Question: i need to get distance between two location, but i need to get distance like blue line in the picture.

I try next:
'''
public double getDistance(LatLng LatLng1, LatLng LatLng2) {
double distance = 0;
Location locationA = new Location("A");
locationA.setLatitude(LatLng1.latitude);
locationA.setLongitude(LatLng1.longitude);
Location locationB = new Location("B");
locationB.setLatitude(LatLng2.latitude);
locationB.setLongitude(LatLng2.longitude);
distance = locationA.distanceTo(locationB);
return distance;
}
'''
but i get red line distance.
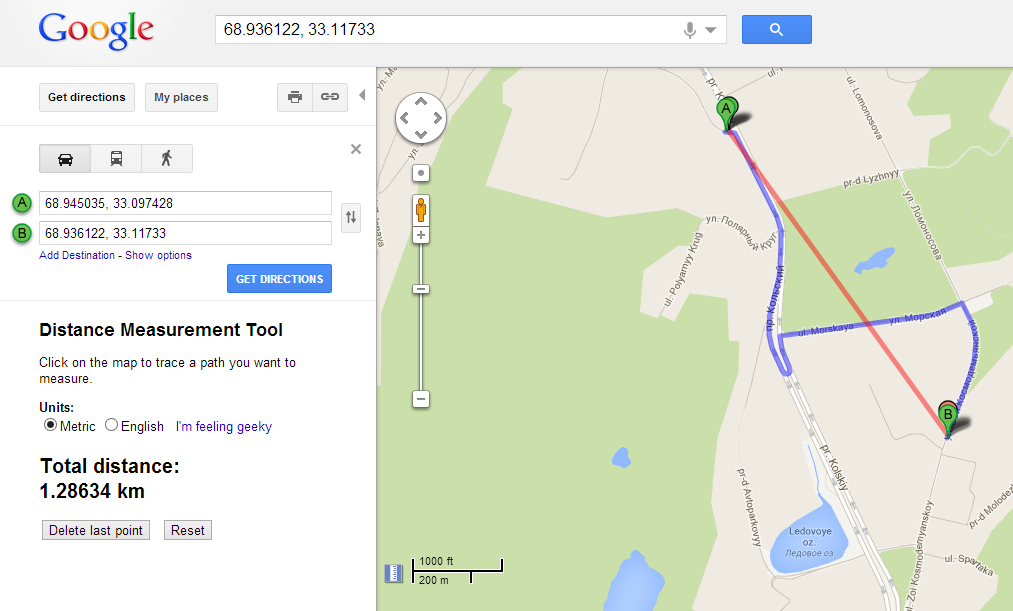
Answer: Use the <URL>. You'll need to request the directions over HTTP. You can do this directly from Android, or via your own server.
For example, directions from <URL>:
'''
GET http://maps.googleapis.com/maps/api/directions/json?origin=Toronto&destination=Montreal&sensor=false
'''
You'll end up with some JSON. In 'routes[].legs[].distance', you'll get an object like this:
'''
"legs" : [
{
"distance" : {
"text" : "542 km",
"value" : 542389
},
'''
You can also get the polyline information directly from the response object.